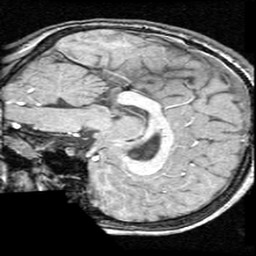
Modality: T1w
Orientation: sagittal
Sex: female
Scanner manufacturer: ge
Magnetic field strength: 1.5 T
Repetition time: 21 s
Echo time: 0.008 s